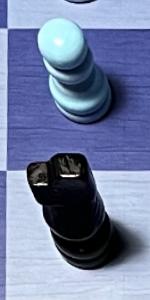
Label: Knight_Black